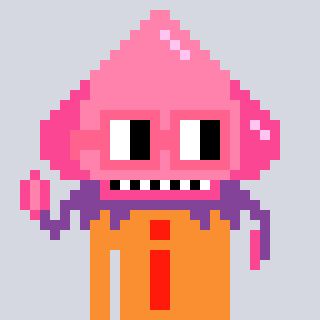
a pixel art character with square pink glasses, a squid-shaped head and a orange-colored body on a cool background